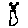
Label: flower